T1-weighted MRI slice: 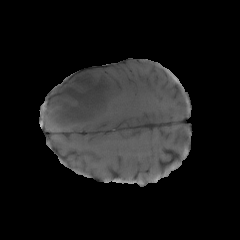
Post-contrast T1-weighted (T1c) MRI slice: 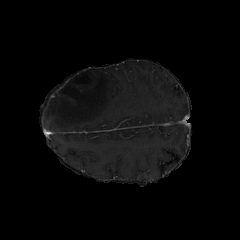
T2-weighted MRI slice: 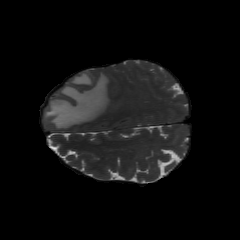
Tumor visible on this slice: yes